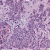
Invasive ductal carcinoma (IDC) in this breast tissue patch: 1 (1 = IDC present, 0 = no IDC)